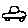
Label: car